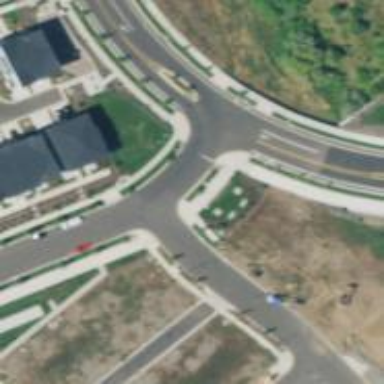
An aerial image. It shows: Unmarked crossing on footway.